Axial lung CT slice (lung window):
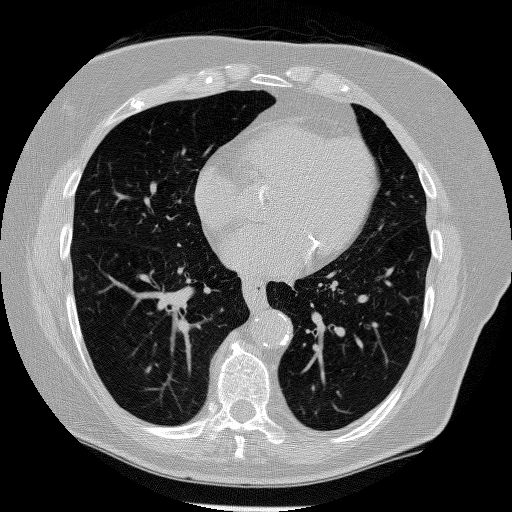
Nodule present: no